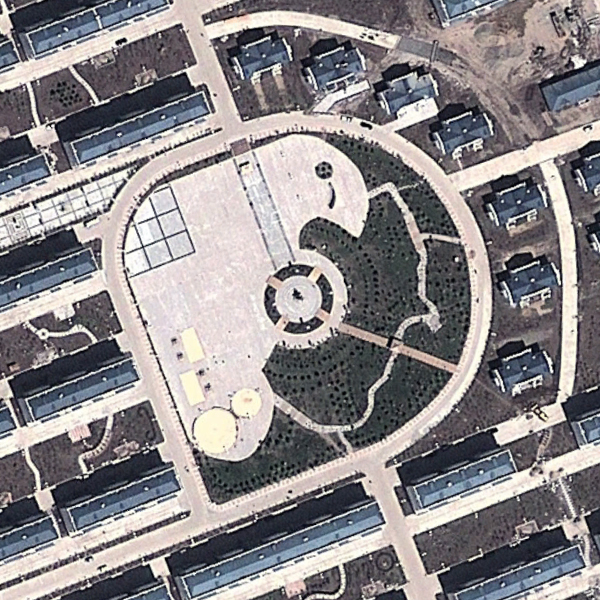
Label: Square